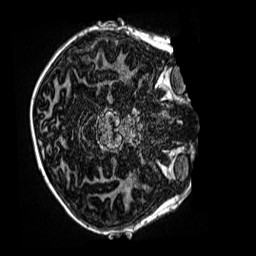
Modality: MP2RAGE
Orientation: axial
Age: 10
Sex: male
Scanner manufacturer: siemens
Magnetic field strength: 3 T
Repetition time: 4 s
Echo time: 0.00299 s